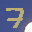
Label: 7